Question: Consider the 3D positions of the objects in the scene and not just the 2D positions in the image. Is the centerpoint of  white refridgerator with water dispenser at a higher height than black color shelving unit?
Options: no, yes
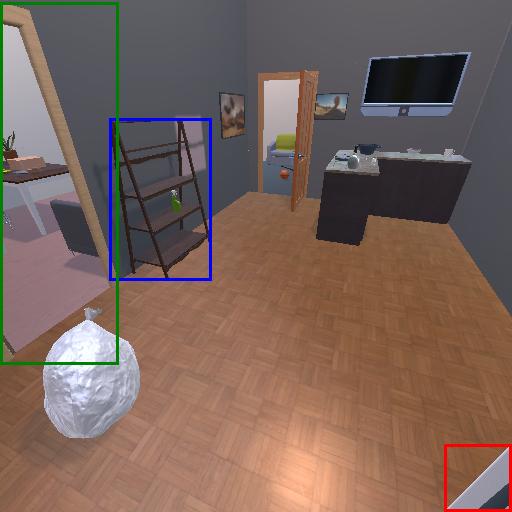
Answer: no